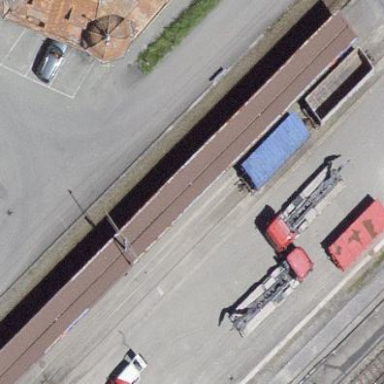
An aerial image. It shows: Platform at the railway with shelter for public transport.